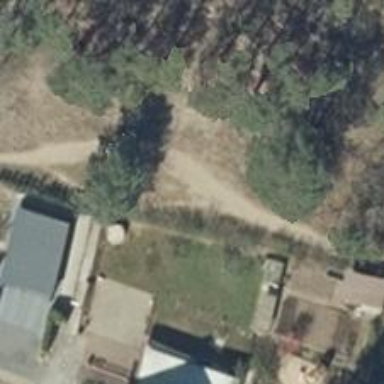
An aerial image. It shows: Track road with grade3 tracktype.